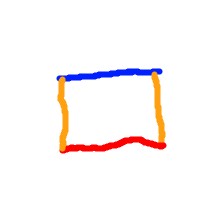
Shape: rectangle